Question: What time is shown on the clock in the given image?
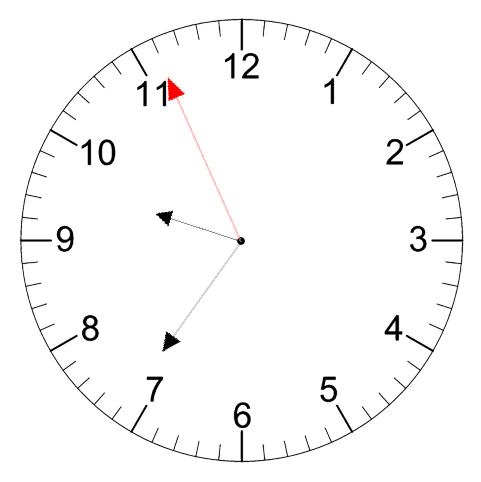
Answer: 09:35:56